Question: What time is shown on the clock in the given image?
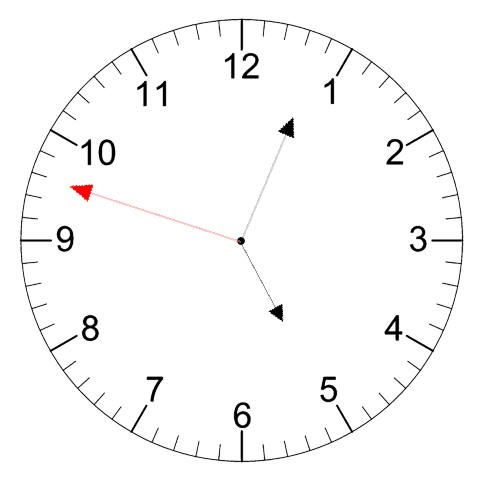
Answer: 05:03:48